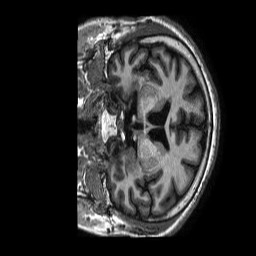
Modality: T1w
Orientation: coronal
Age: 57
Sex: male
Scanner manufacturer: philips
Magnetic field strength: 1.5 T
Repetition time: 0.008234 s
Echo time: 0.003777 s